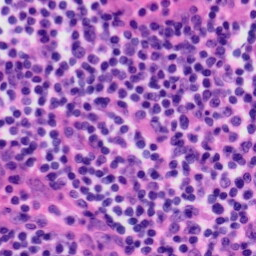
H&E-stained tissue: Tonsil